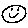
Label: smiley face